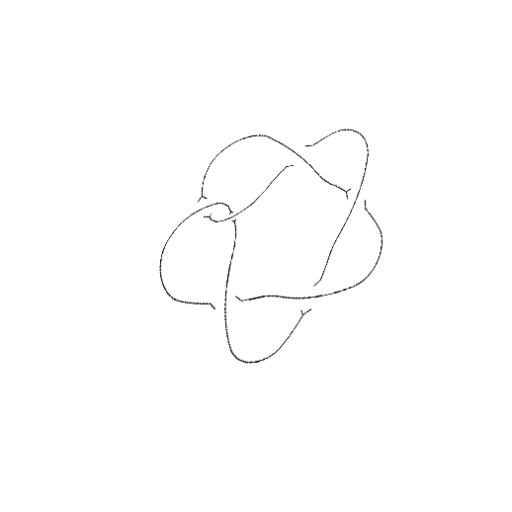
Crossing number: 6